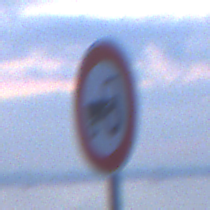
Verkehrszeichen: VerbotKraftfahrzeugeZuegeNichtSchneller25
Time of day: Dawn
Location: Outdoor (Urban)
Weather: PartlyCloudy
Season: NotSpecified
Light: Natural